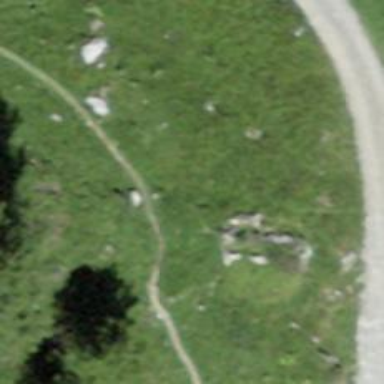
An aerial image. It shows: Path.